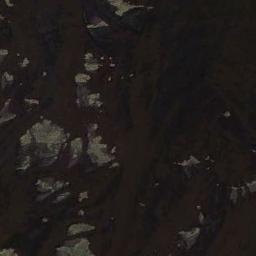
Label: wetland